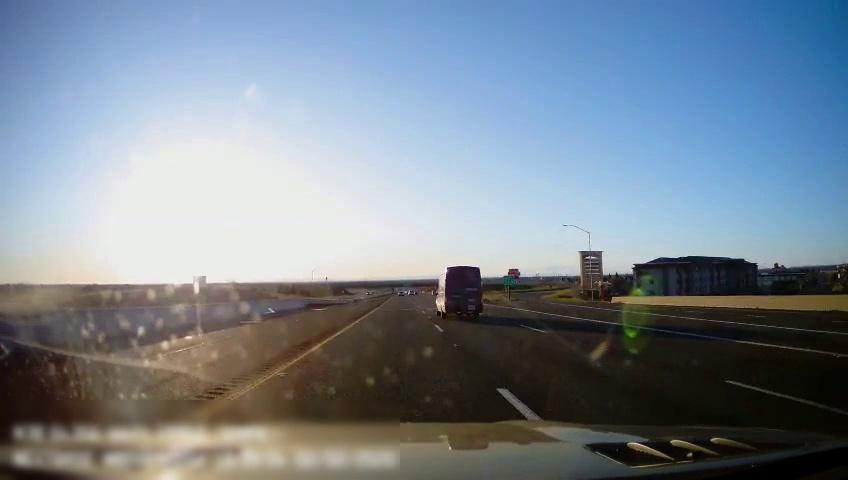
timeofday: Day
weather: Sunny
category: Drivable Space
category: Drivable Space
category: Vehicles | Truck
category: Lanes | Current Lane
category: Lanes | Current Lane
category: Lanes | Alternate Lane
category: Lanes | Alternate Lane
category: Lanes | Alternate Lane
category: Lanes | Alternate Lane
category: Lanes | Alternate Lane
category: Traffic | Signs